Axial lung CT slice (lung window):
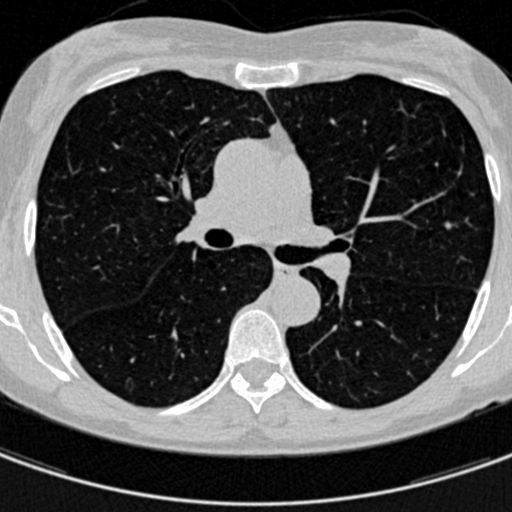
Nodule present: no